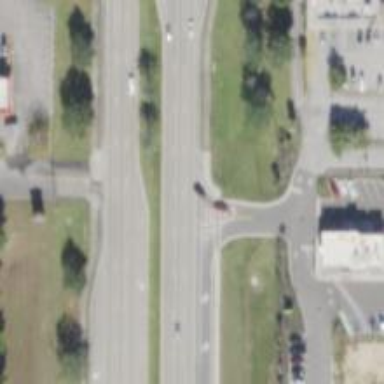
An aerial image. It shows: Asphalt road classified as trunk highway.